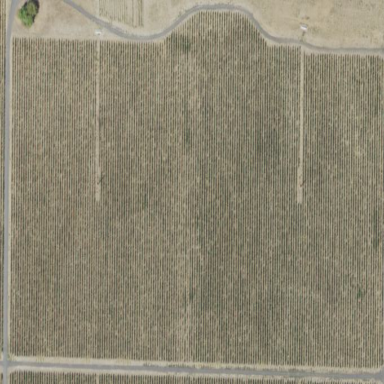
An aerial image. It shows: Vineyard growing grapes.